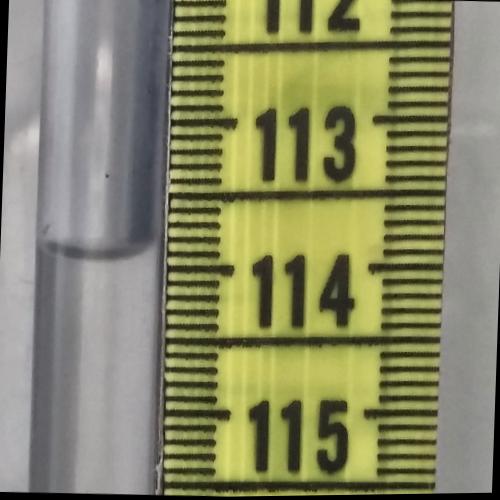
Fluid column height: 113.9 cm